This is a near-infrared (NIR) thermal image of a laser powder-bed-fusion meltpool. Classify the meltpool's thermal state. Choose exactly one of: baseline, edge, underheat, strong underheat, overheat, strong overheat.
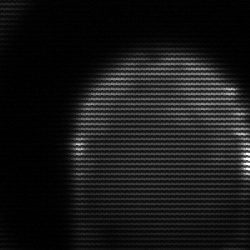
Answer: edge